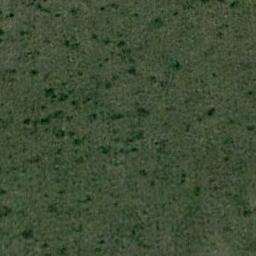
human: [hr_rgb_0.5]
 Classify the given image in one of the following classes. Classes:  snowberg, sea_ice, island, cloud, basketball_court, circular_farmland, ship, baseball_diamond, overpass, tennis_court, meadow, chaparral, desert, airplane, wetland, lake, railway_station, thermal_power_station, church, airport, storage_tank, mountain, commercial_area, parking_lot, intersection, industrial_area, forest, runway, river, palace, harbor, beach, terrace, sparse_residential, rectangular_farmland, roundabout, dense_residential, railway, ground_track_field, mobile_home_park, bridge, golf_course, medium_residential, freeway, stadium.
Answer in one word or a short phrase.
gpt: meadow